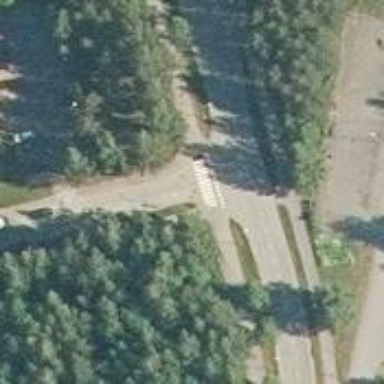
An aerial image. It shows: Road with "give way" sign.